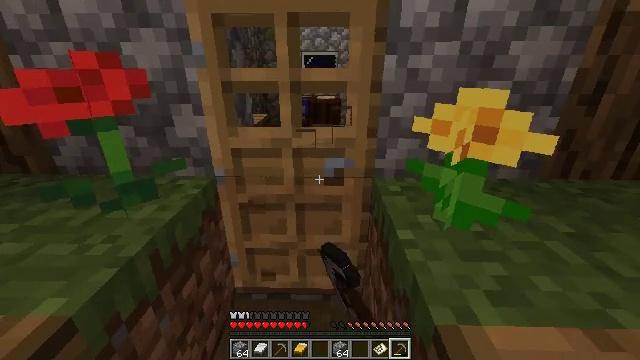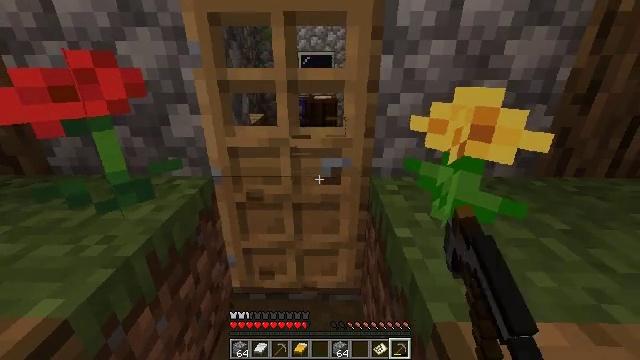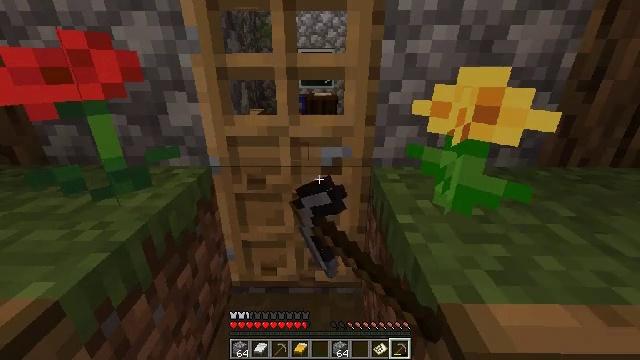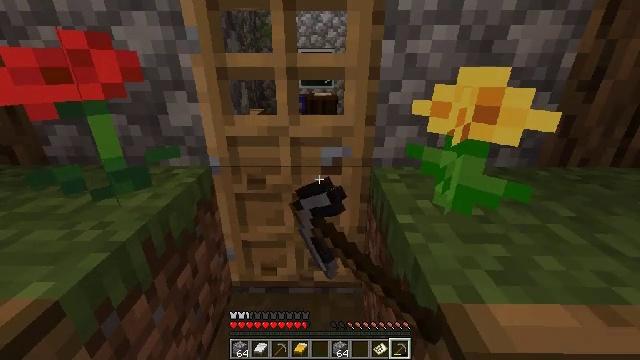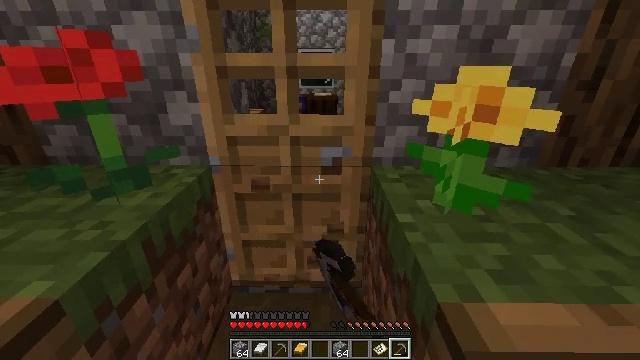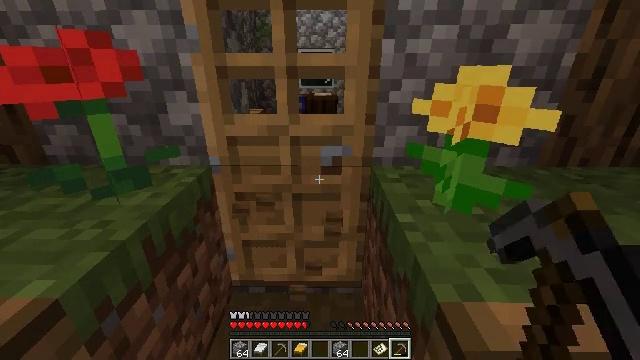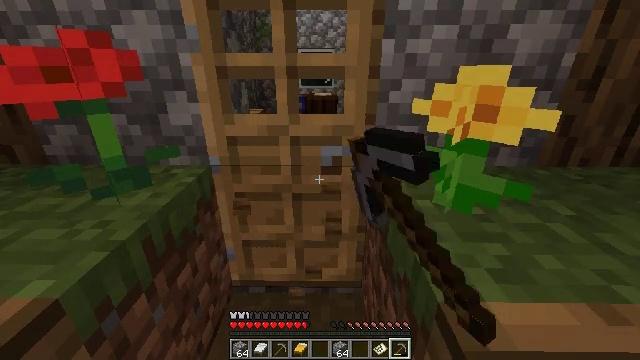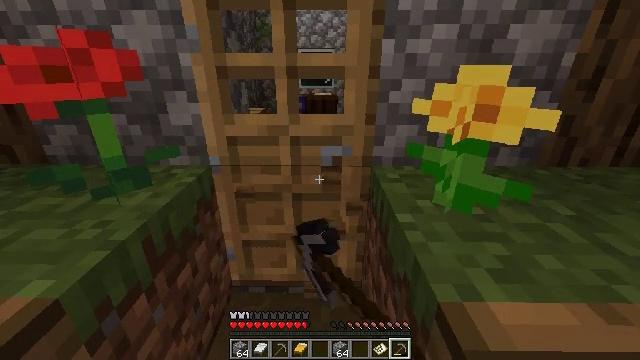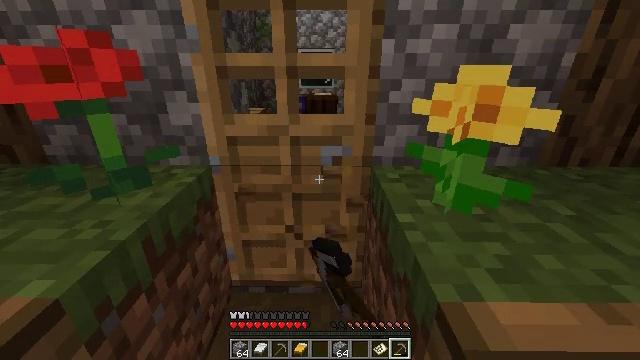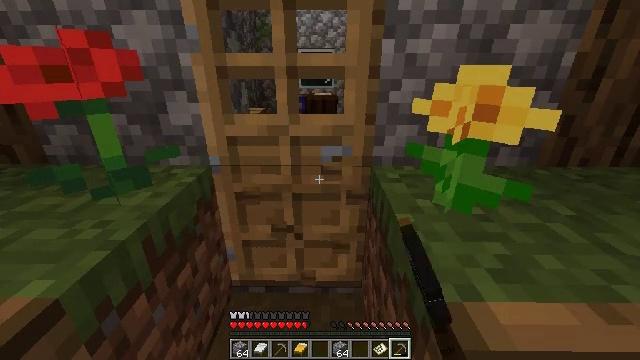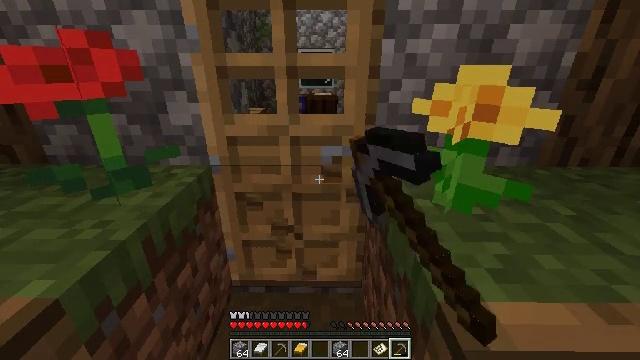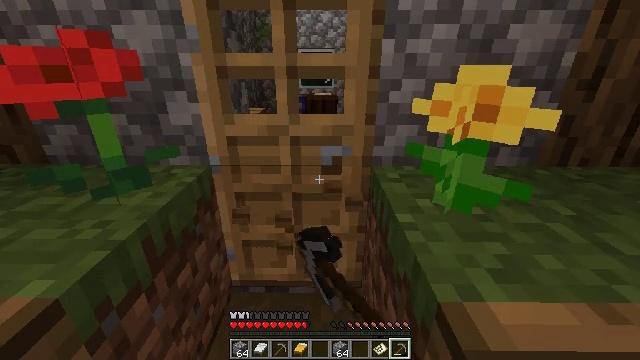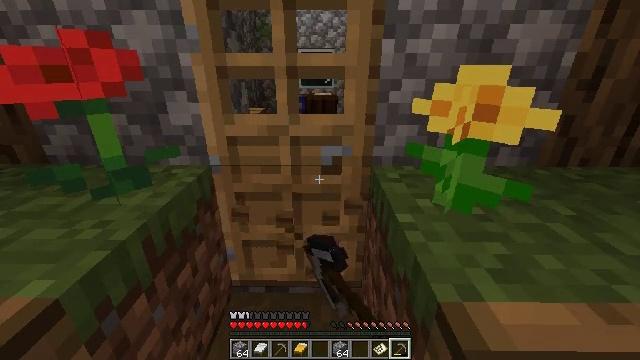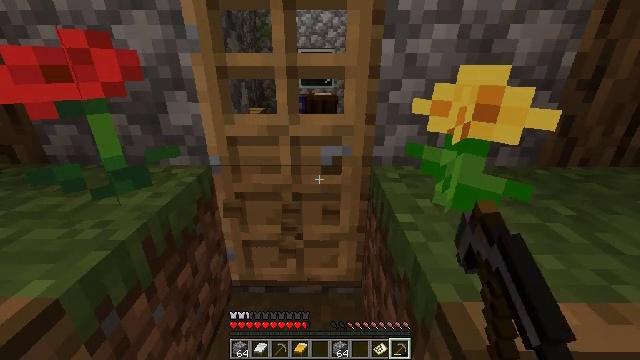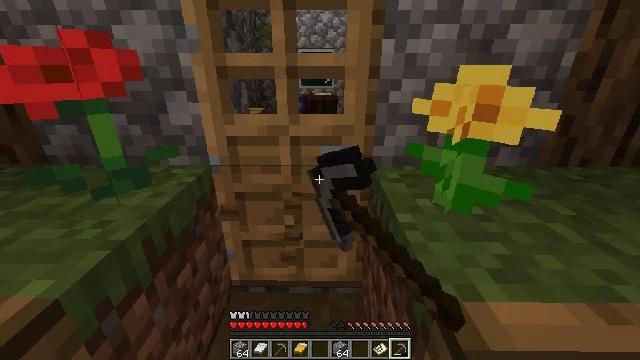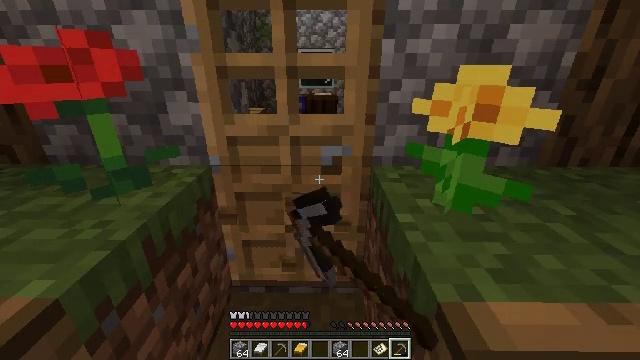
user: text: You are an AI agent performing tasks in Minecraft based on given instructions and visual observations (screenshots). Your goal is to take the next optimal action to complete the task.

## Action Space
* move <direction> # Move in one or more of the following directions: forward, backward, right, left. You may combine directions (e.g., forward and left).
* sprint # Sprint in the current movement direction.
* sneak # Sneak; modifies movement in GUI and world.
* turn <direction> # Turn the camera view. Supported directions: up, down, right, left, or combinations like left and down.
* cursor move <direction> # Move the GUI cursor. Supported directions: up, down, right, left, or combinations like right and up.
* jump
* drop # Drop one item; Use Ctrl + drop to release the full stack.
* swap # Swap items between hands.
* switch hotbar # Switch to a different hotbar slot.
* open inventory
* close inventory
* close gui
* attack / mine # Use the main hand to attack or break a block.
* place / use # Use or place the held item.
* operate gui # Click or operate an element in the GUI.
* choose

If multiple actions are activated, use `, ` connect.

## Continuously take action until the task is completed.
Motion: motion action
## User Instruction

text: Attack the oak door to gather it.
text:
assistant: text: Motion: attack / mine
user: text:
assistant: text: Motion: attack / mine
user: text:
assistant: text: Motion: attack / mine
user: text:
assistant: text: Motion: attack / mine
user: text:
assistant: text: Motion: attack / mine
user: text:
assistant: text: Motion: attack / mine
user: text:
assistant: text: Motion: attack / mine
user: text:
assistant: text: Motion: attack / mine
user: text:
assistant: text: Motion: attack / mine
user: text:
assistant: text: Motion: attack / mine
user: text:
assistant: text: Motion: attack / mine
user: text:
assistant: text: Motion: attack / mine
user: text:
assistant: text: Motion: attack / mine
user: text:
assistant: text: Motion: attack / mine
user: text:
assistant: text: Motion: attack / mine
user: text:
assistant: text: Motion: attack / mine
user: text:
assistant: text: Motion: attack / mine
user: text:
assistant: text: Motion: attack / mine
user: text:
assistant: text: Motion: attack / mine
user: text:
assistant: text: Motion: attack / mine
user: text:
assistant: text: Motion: attack / mine
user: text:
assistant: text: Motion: attack / mine
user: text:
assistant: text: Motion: attack / mine
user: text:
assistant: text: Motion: attack / mine
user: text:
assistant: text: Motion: attack / mine
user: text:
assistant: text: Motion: attack / mine
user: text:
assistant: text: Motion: attack / mine
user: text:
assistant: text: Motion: turn left and down, attack / mine
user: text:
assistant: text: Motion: turn down, attack / mine
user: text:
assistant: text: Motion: turn left and up, attack / mine